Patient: sex M, age 62
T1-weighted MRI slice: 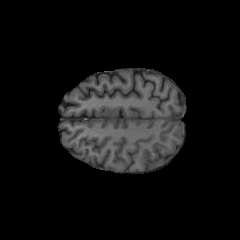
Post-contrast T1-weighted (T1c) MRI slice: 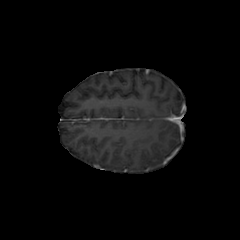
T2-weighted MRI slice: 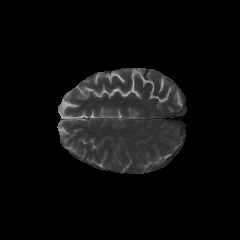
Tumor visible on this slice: no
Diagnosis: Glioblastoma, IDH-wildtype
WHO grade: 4